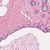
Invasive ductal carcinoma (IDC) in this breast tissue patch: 0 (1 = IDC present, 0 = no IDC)